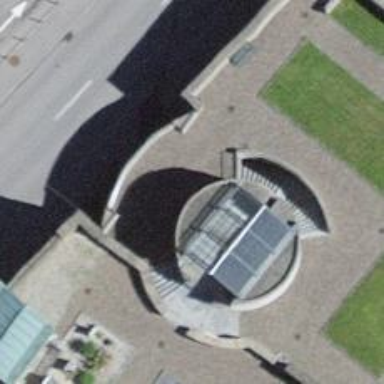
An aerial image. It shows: Footway tunnel passing through building.